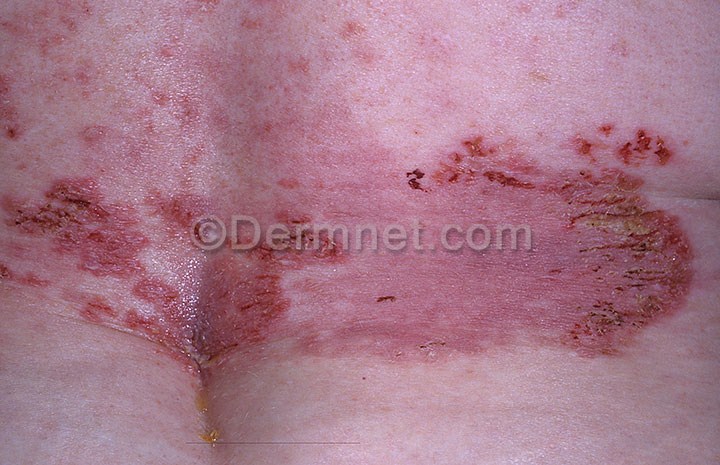
Disease: Bullous Disease Photos